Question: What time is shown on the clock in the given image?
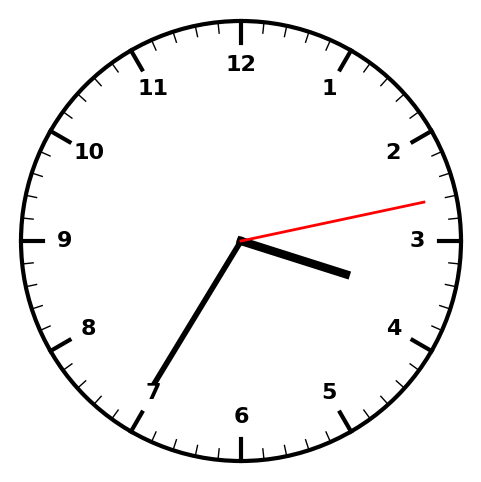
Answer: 03:35:13